Question: I want to plot a graph on a map where the nodes would be defined by coordinates (lat, long) and have some value associated.
I have been able to plot points as a scatterplot on a basemap but can't seem to find how to plot a graph on the map.
Thanks.
: I have added code on how I plotted the points on a basemap. Most of it has been adapted from code in <URL> article.
'''
from mpl_toolkits.basemap import Basemap
from shapely.geometry import Point, MultiPoint
import pandas as pd
import matplotlib.pyplot as plt
m = Basemap(
projection='merc',
ellps = 'WGS84',
llcrnrlon=-130,
llcrnrlat=25,
urcrnrlon=-60,
urcrnrlat=50,
lat_ts=0,
resolution='i',
suppress_ticks=True)
# Create Point objects in map coordinates from dataframe lon
# and lat values
# I have a dataframe of coordinates
map_points = pd.Series(
[Point(m(mapped_x, mapped_y))
for mapped_x, mapped_y in zip(df['lon'],
df['lat'])])
amre_points = MultiPoint(list(map_points.values))
plt.clf()
fig = plt.figure()
ax = fig.add_subplot(111, axisbg='w', frame_on=False)
fig.set_size_inches(18.5, 10.5)
# Create a scatterplot on the map
dev = m.scatter(
[geom.x for geom in map_points],
[geom.y for geom in map_points],
20, marker='o', lw=.25,
facecolor='#33ccff', edgecolor='w',
alpha=0.9,antialiased=True,
zorder=3)
m.fillcontinents(color='#555555')
'''
I get this image:

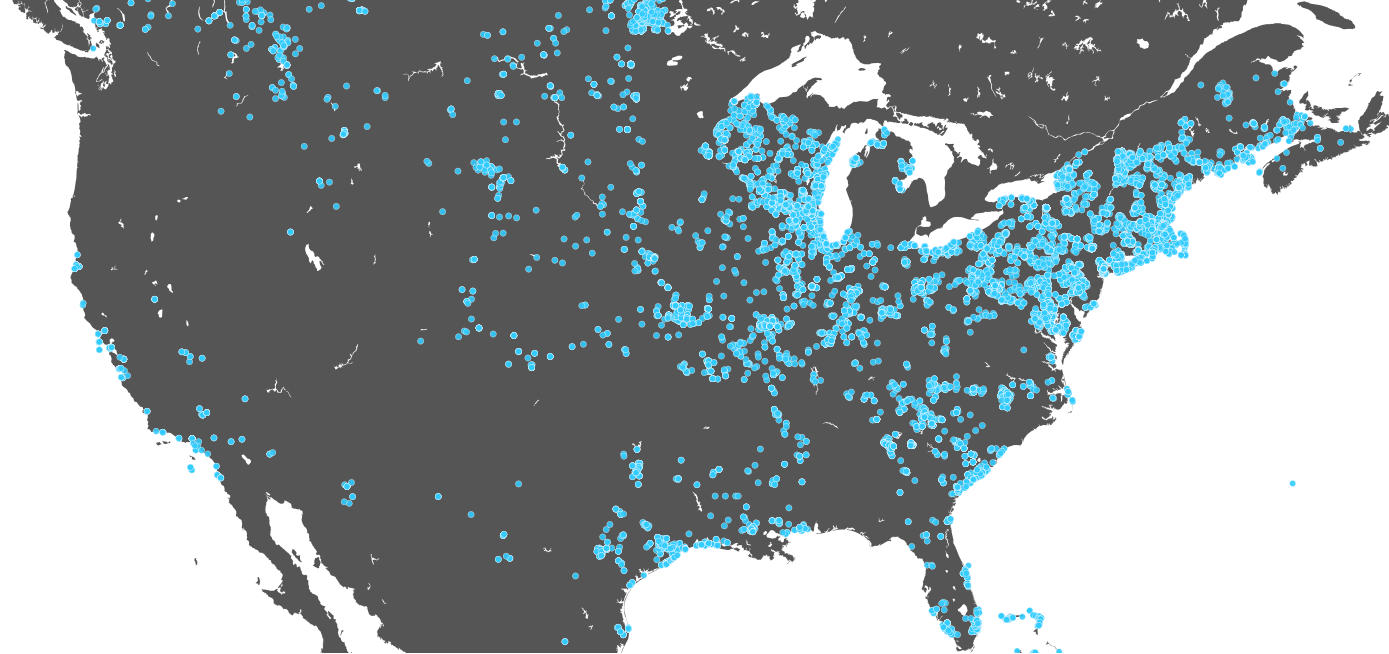
Answer: Here is one way to do it:
'''
import networkx as nx
import matplotlib.pyplot as plt
from mpl_toolkits.basemap import Basemap as Basemap
m = Basemap(
projection='merc',
llcrnrlon=-130,
llcrnrlat=25,
urcrnrlon=-60,
urcrnrlat=50,
lat_ts=0,
resolution='i',
suppress_ticks=True)
# position in decimal lat/lon
lats=[37.96,42.82]
lons=[-121.29,-73.95]
# convert lat and lon to map projection
mx,my=m(lons,lats)
# The NetworkX part
# put map projection coordinates in pos dictionary
G=nx.Graph()
G.add_edge('a','b')
pos={}
pos['a']=(mx[0],my[0])
pos['b']=(mx[1],my[1])
# draw
nx.draw_networkx(G,pos,node_size=200,node_color='blue')
# Now draw the map
m.drawcountries()
m.drawstates()
m.bluemarble()
plt.title('How to get from point a to point b')
plt.show()
'''